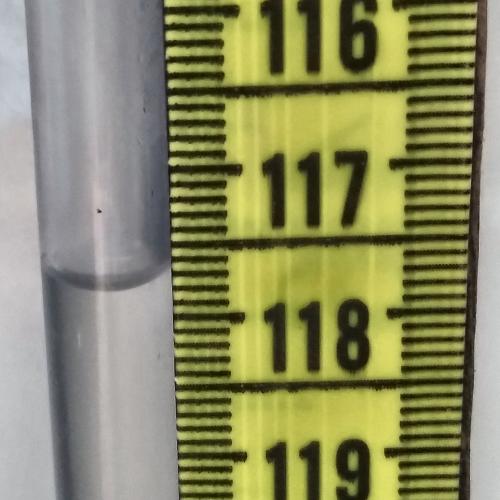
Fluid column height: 117.7 cm